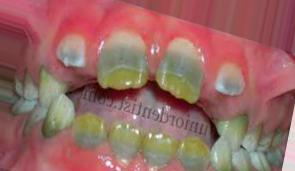
Condition: Tooth Discoloration